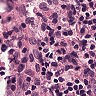
Metastatic tissue present: no